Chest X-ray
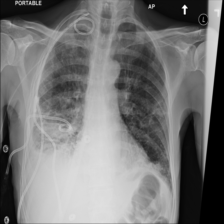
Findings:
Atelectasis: negative
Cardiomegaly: negative
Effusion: positive
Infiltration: positive
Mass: negative
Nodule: negative
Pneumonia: negative
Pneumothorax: negative
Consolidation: negative
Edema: negative
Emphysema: negative
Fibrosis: negative
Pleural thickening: negative
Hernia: negative